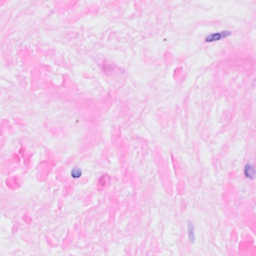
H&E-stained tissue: Breast